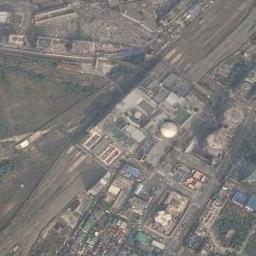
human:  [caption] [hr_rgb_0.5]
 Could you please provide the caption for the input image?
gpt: There are many buildings of different shapes and sizes beside the railway station .

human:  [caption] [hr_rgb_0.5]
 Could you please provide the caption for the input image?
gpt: A well-equipped railway station in a crowded city .

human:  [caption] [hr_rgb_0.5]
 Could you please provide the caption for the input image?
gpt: The railway station is next to some buildings and grass .

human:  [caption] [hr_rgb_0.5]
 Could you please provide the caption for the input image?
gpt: The railway station has lots of railways and some buildings and a lawn is next to the railway station .

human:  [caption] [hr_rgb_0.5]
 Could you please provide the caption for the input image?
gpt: There are many buildings around the railway station .